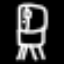
Label: chair